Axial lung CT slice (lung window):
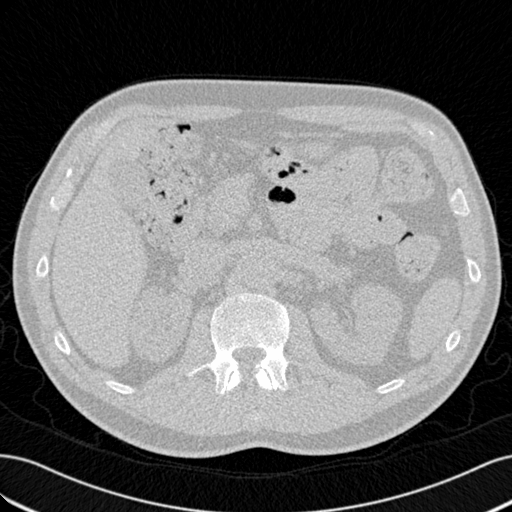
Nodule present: no